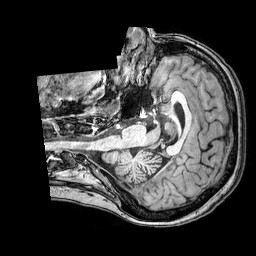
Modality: T1w
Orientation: axial
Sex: female
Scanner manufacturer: philips
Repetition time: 0.008156 s
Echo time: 0.00375 s